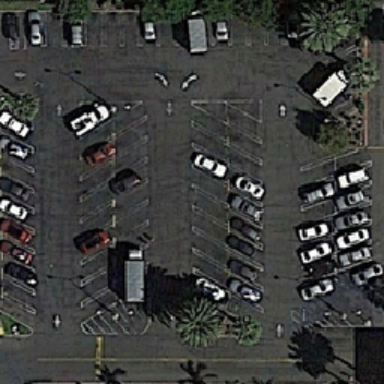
There is a coconut tree in front of the parking lot .